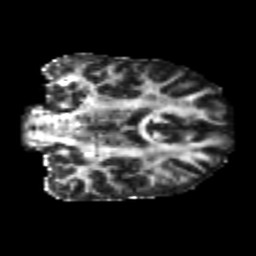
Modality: FA
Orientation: coronal
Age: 22
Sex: male
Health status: healthy
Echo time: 0.074 s